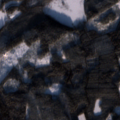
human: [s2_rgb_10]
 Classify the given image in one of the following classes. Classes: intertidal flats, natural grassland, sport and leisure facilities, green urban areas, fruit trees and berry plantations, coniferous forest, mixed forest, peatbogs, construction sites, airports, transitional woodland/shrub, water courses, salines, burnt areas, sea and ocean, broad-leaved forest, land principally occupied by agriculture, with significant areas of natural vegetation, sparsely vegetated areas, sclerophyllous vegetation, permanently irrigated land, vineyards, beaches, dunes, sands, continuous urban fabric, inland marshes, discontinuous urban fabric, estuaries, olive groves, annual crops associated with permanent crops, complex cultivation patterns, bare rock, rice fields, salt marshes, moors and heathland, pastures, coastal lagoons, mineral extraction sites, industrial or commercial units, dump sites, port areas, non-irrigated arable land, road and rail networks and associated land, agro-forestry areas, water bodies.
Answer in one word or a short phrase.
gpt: coniferous forest, mixed forest, transitional woodland/shrub